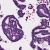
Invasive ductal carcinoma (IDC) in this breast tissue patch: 0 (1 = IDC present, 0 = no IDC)